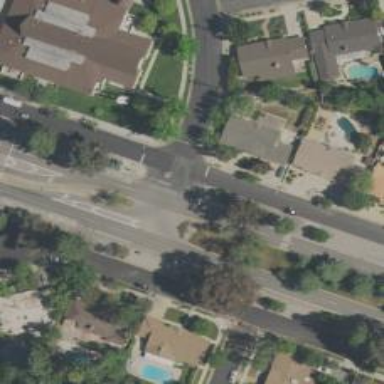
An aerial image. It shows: Road with stop sign.